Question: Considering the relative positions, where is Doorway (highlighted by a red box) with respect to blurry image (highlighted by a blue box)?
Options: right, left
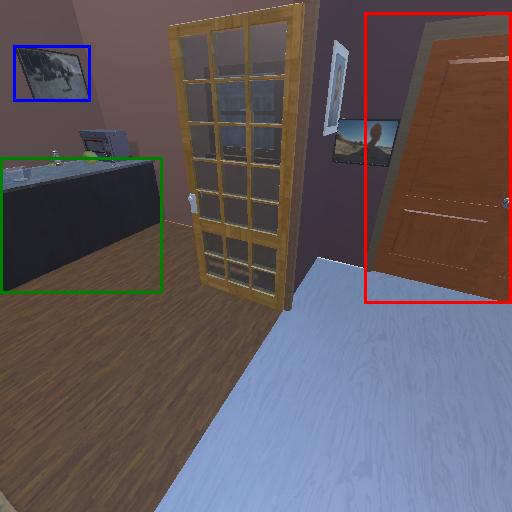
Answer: right